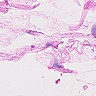
Metastatic tissue present: no